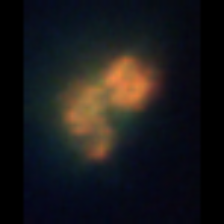
Taxon: Unknown_detritus
Group: Unknown